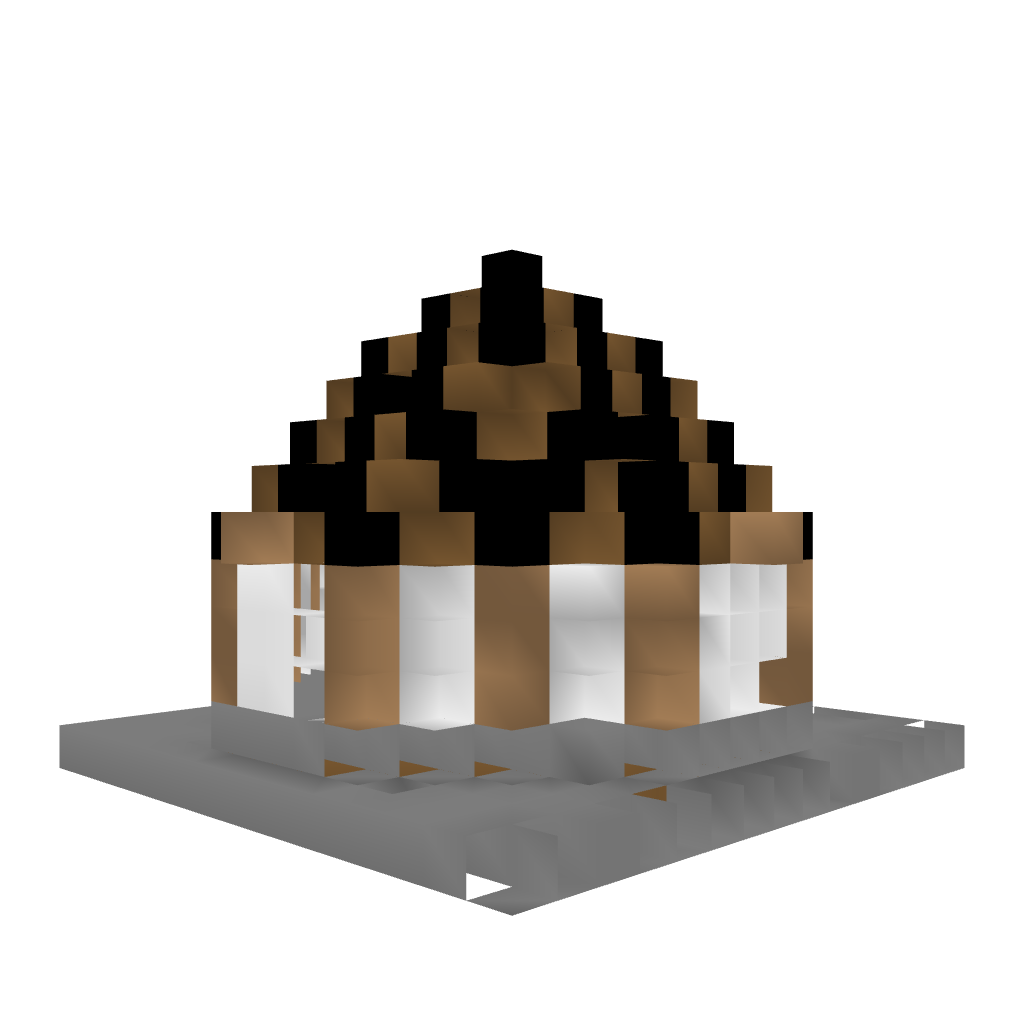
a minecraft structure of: Pony go round! bad low quality